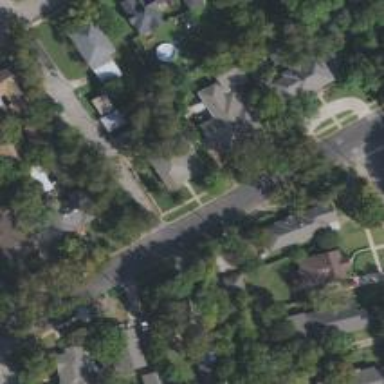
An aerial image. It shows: Residential road.